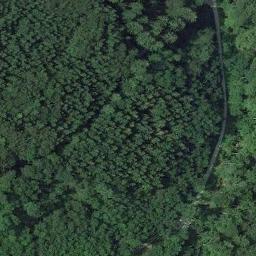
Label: forest